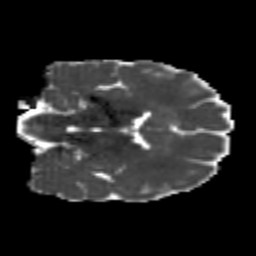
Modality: MD
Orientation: coronal
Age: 24
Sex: female
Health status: healthy
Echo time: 0.074 s